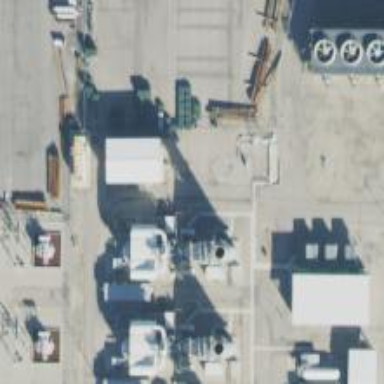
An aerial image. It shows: Gas turbine power generator.